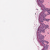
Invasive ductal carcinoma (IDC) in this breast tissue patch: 0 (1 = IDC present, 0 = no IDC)